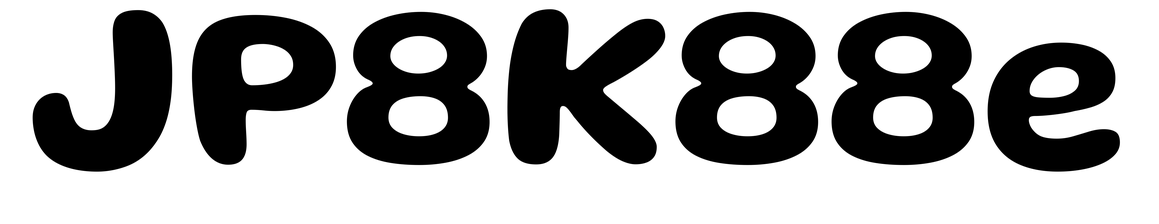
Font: Gluten_SemiBold